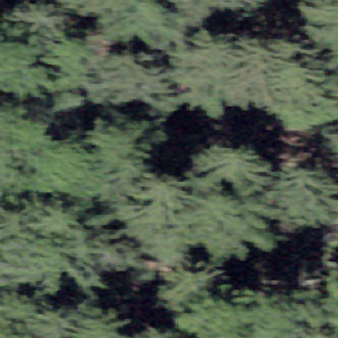
Label: other